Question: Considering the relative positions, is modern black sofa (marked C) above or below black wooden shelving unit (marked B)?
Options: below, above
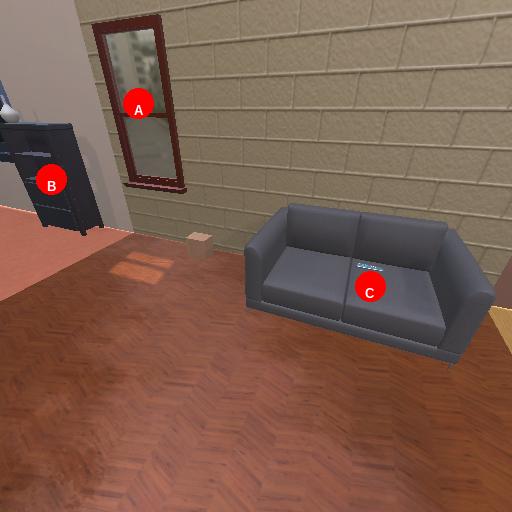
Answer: below